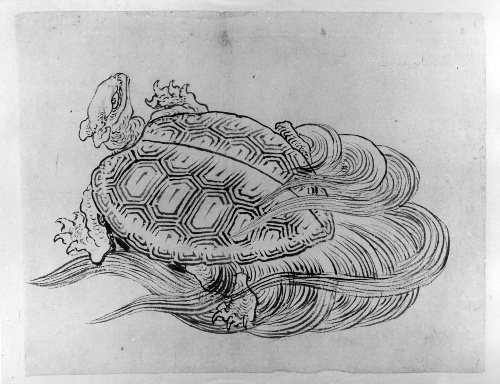
Artist: Katsushika Hokusai
Artist bio: Japanese, Tokyo (Edo) 1760–1849 Tokyo (Edo)
Date: 18th–19th century
Object type: Drawing
Classification: Paintings
Medium: Ink on paper
Culture: Japan
Period: Edo period (1615–1868)
Dimensions: 9 7/16 x 12 3/8 in. (24 x 31.4 cm)
Department: Asian Art
Credit line: Gift of Annette Young, in memory of her brother, Innis Young, 1956
Accession year: 1956
Repository: Metropolitan Museum of Art, New York, NY
Tags: Turtles